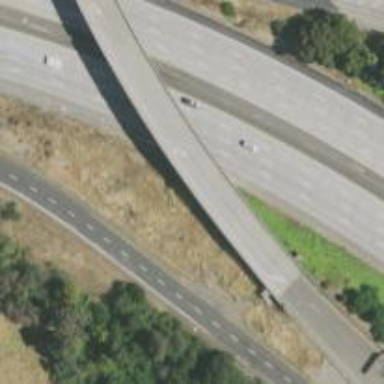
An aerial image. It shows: Bridge over motorway.